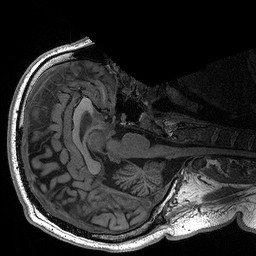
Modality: T1w
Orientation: axial
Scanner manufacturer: siemens
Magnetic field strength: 3 T
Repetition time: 2.3 s